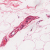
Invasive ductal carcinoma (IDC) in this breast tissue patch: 0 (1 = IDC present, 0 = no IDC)